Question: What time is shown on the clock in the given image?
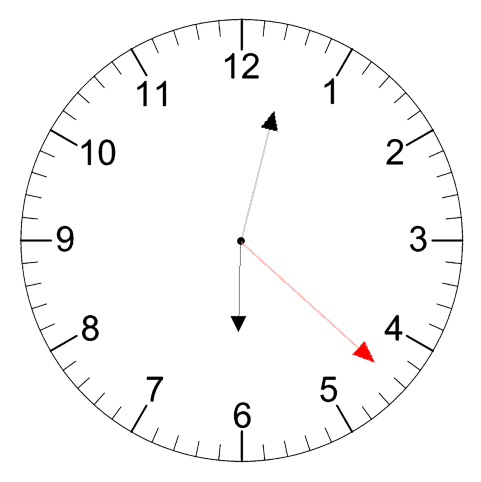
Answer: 06:02:22